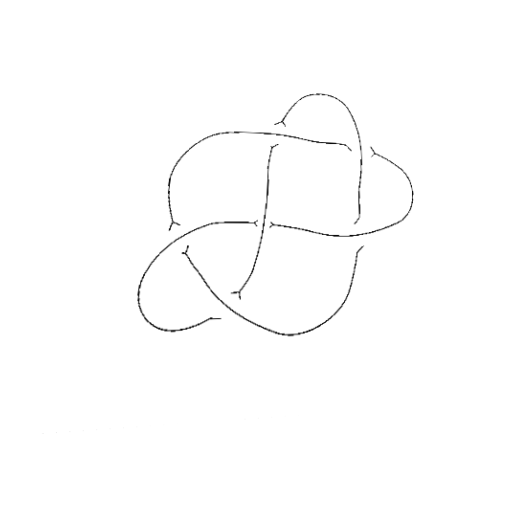
Crossing number: 6